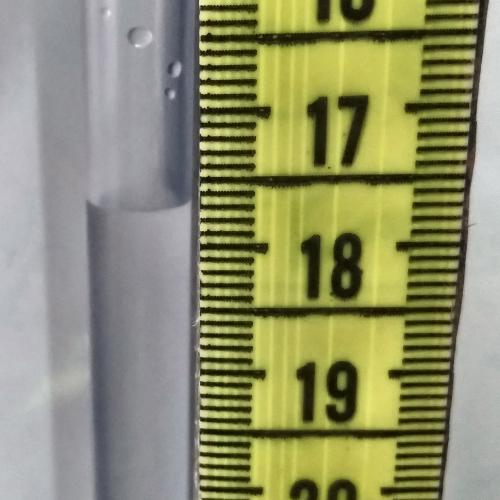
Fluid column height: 17.7 cm